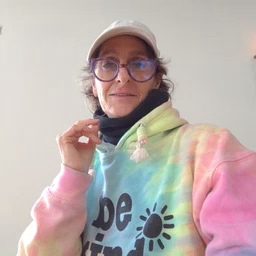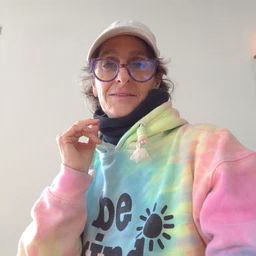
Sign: kitty